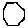
Label: hexagon